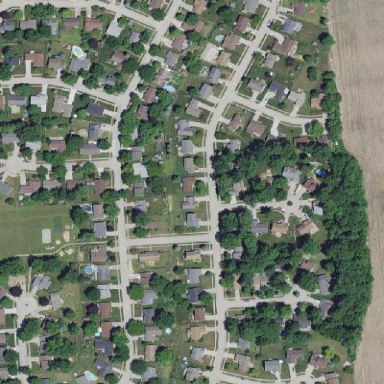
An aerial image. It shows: Residential area within neighborhood.